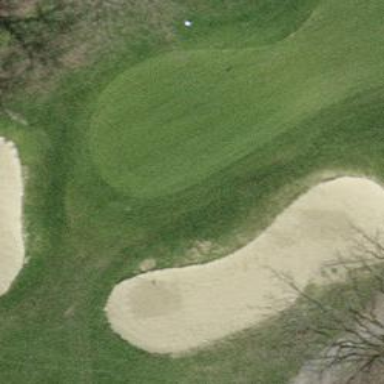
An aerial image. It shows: Golf bunker filled with sandy terrain.